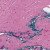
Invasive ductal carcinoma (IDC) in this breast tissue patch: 0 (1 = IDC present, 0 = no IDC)